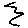
Label: zigzag